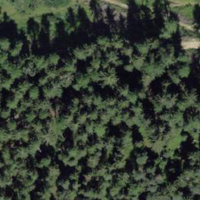
EUNIS habitat code: 43
Species observed at this site:
Vicia sylvatica
Campanula rapunculoides